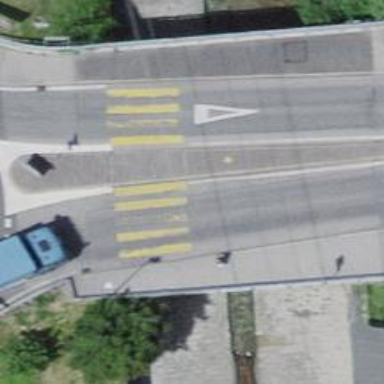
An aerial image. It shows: Kerb serving as barrier.